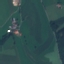
Land use / land cover: Pasture